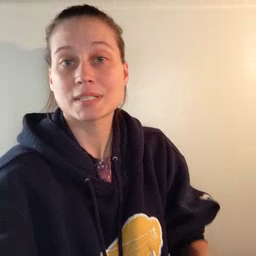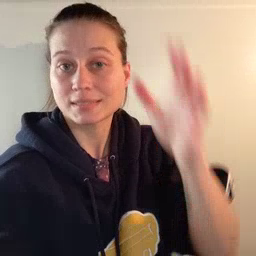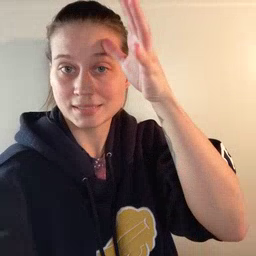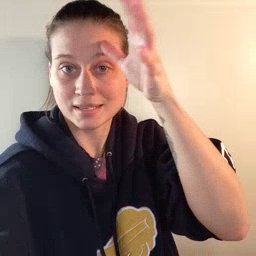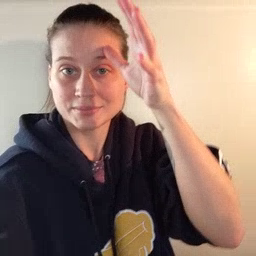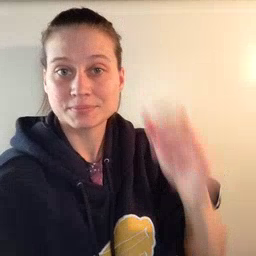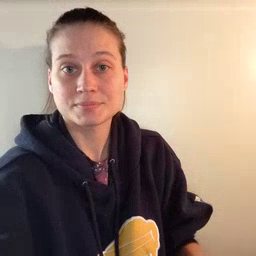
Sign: dad